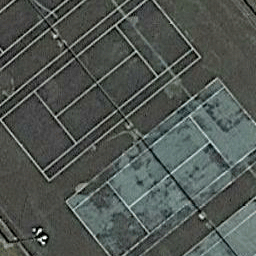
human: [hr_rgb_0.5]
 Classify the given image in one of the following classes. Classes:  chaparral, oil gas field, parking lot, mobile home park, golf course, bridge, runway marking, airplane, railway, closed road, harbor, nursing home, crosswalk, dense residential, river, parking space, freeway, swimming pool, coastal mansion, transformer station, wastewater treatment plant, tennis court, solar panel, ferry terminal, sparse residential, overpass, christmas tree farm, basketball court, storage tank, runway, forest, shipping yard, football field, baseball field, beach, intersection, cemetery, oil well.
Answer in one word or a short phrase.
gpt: tennis court